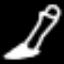
Label: pencil